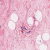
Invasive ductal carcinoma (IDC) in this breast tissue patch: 0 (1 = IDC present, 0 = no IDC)